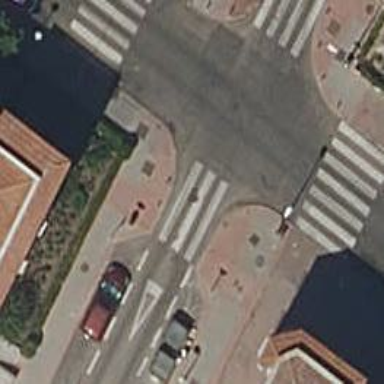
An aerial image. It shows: Marked crossing on the road.